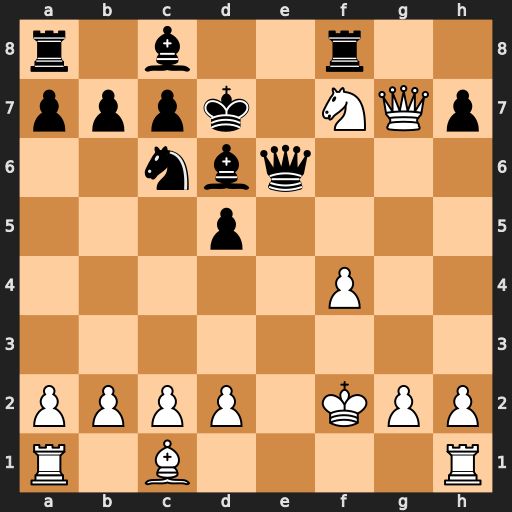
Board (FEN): r1b2r2/pppk1NQp/2nbq3/3p4/5P2/8/PPPP1KPP/R1B4R
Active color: w
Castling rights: -
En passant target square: -
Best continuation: Nxd6+ Qe7 Qxe7+